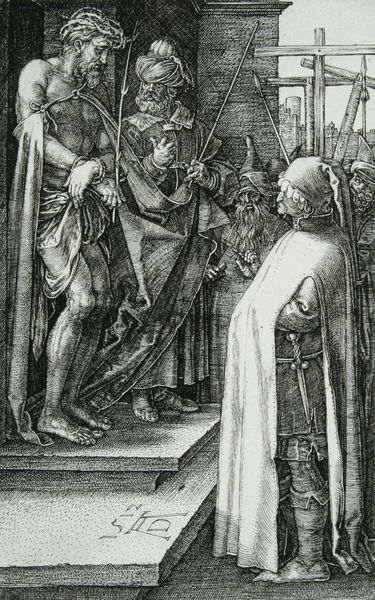
Titel: Kupferstich-Passion, 8 - Ecce Homo
Künstler: Albrecht Dürer
Standort: viele Standorte
Institution: Seriendruck
Schlagwörter: dunkel, fuß, himmel, mann, nackt, schurz, umhang, weiß, menschen, stadt, grau, hell, holz, hut, hüte, licht, männer, pfeiler, schwarz, skizze, säule, säulen, zeichnung, gespräch, bart, bärte, kappe, mütze, richter, bibel, falten, henker, hinrichtung, kleidung, messer, tod, hände, signatur, zweige, gewand, haare, mantel, schnüre, adel, gewänder, personen, krone, renaissance, statue, beine, fesseln, füße, bogen, schuhe, zuschauer, mauer, grafik, graphik, empore, vorführung, treppe, bischof, lanze, soldaten, balken, stufe, stufen, halbnackt, podest, fein, bögen, barfuss, blut, gerüst, alter, lendentuch, glaube, kreuz, seil, kontur, druck, initialen, monogramm, schraffur, holzstich, radierung, stich, gefangen, gefangennahme, schwert, soldat, strafe, stöcke, mäntel, degen, stiefel, pilatus, ritter, rüstung, schaulustige, römer, kreuze, leib, statuen, christus, jesus, jesus christus, kreuzigung, christlich, dolch, wams, krieger, dornen, gebunden, wut, lanzen, zipfelmütze, speer, speere, dürer, gefangener, kupferstich, christen, turban, rute, pfeil, christentum, dornenkrone, pfeile, dornenkranz, erhöhung, fessel, zeichung, pontius pilatus, verspottung, podium, lendenschutz, urteil, nacke, christ, spätrenaissance, albrecht, albrecht dürer, folter, passion, spieß, gefesselt, neugierde, galgen, schmerzensmann, ankläger, kreuzweg, kreuzritter, schristus, geisselung, kaiphas, passion christi, ecce homo, barnabas, edelleute, pilathus, gegeisselt, geknebelt, verspottung christi, todesstrafe, erhängung, hinrichter, passio, gefangenschaft, bewacher, 1512, mahle, darnenkrone, christugs